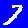
Digit: 7